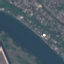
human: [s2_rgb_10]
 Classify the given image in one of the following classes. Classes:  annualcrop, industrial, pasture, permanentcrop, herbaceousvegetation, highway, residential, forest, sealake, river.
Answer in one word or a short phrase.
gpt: River